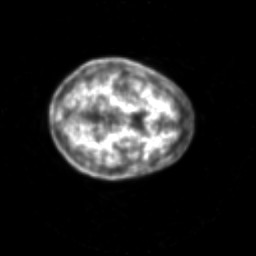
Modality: PET
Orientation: axial
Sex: female
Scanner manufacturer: siemens